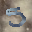
Label: 5